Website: crate-barrel
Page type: payment
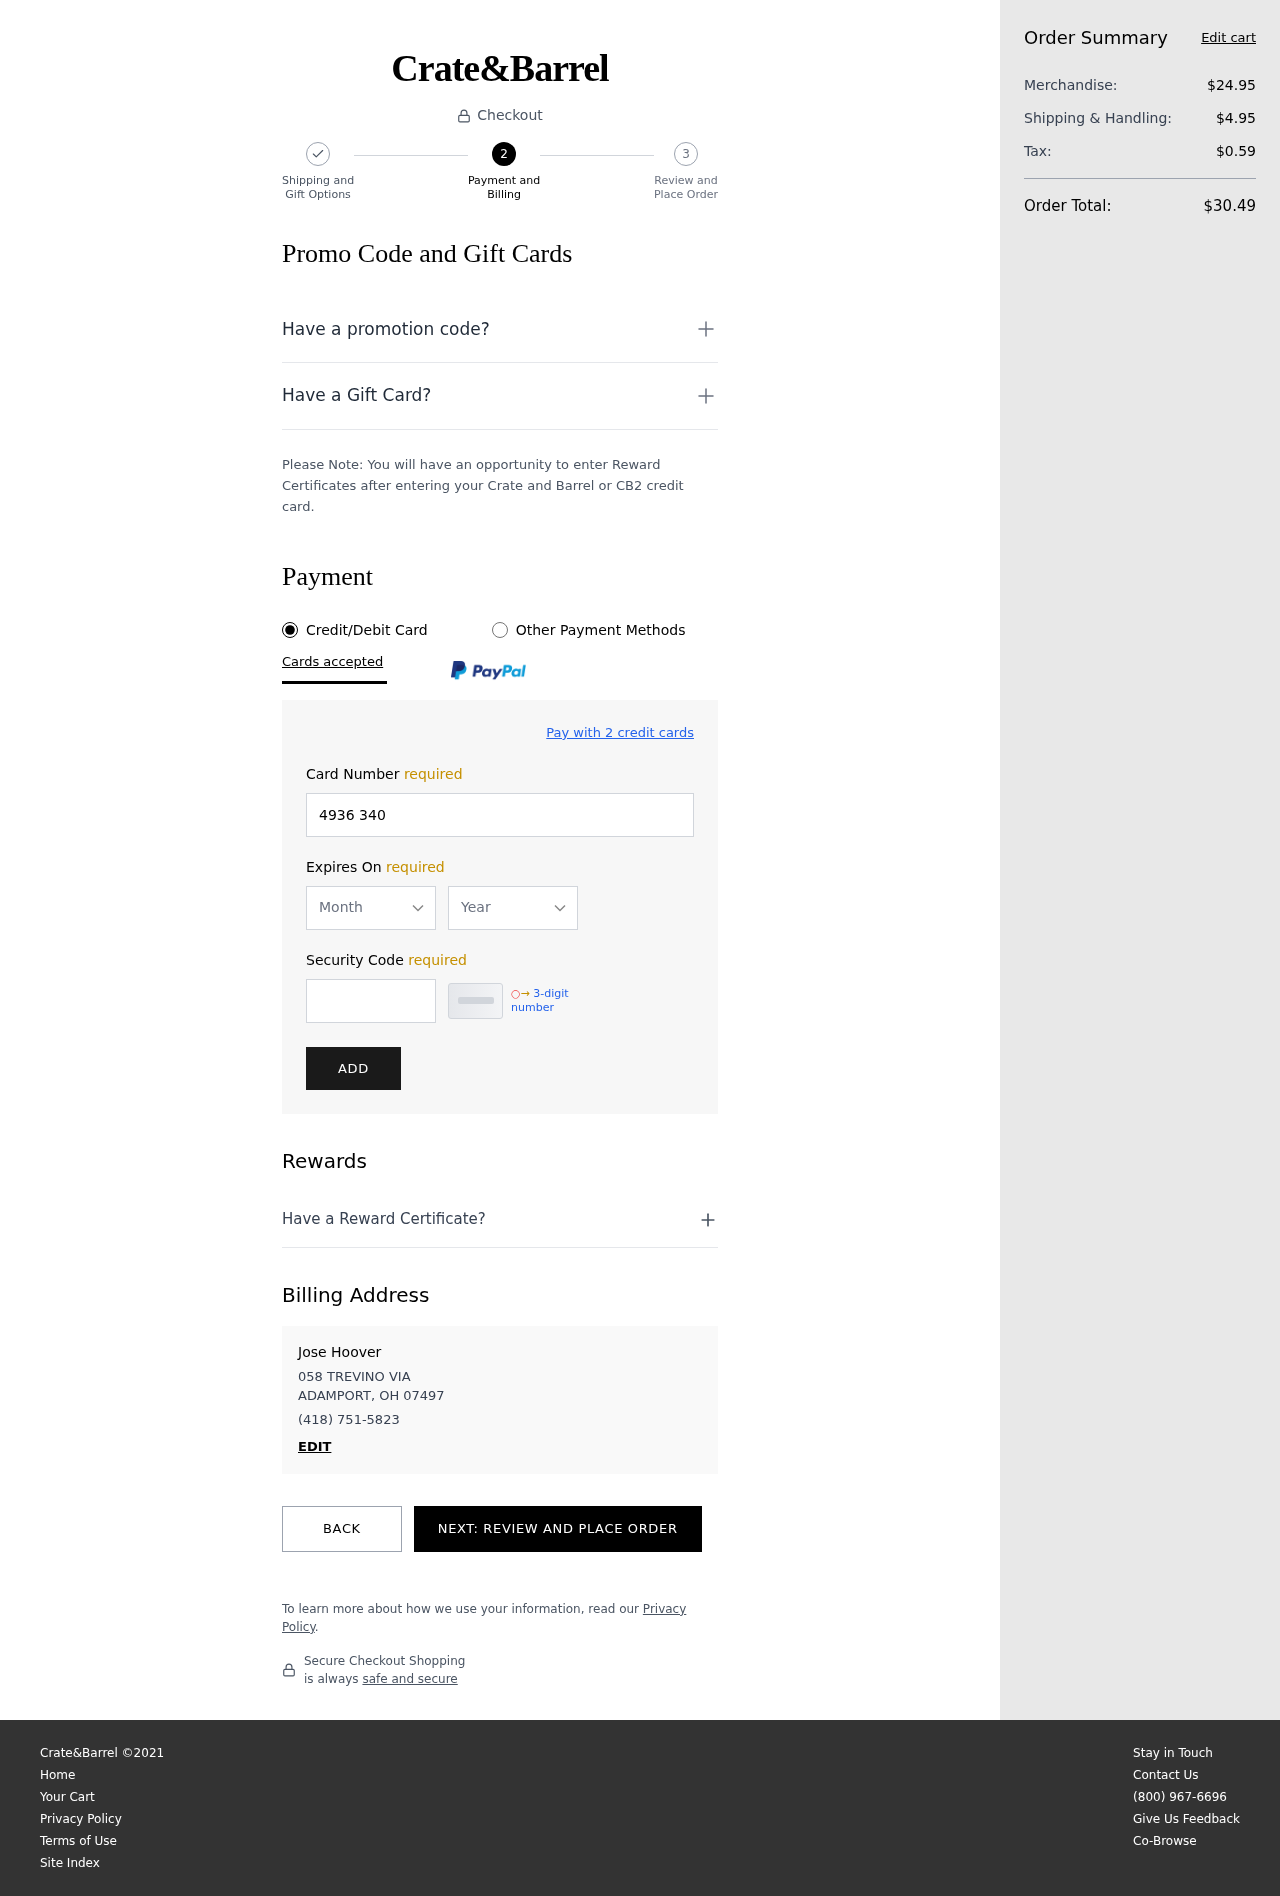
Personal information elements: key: PII_CARD_EXPIRY_MONTH
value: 01
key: PII_CARD_EXPIRY_YEAR
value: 27
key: PII_CITY_STATE_ZIP
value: ADAMPORT, OH 07497
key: PII_FULLNAME
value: Jose Hoover
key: PII_PHONE
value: (418) 751-5823
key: PII_STREET
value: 058 TREVINO VIA
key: PII_CARD_NUMBER
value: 4936 3401 7948 6601
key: PII_CARD_CVV
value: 173
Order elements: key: ORDER_SUBTOTAL
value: $24.95
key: ORDER_SHIPPING_COST
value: $4.95
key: ORDER_TAX
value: $0.59
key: ORDER_TOTAL
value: $30.49